Field crop: maize
Growth stage: 1
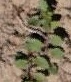
Species: convolvulus